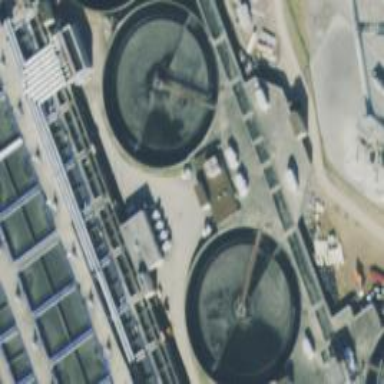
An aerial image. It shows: Image of wastewater.